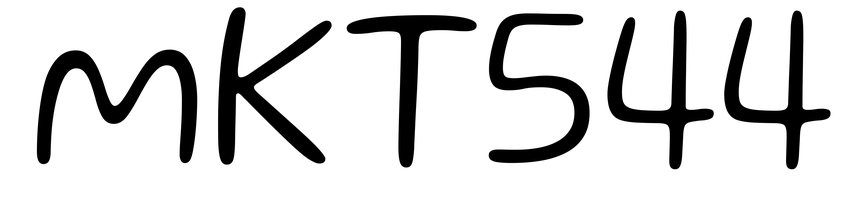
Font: Gluten_ExtraLight